Field crop: maize
Growth stage: 2
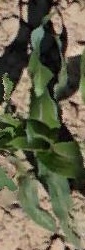
Species: maize